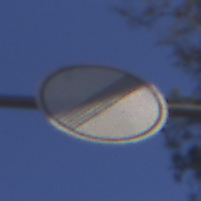
Verkehrszeichen: EndeSaemtlicherBegrenzungen
Umgebung: Outdoor, Nature
Tageszeit: MorningAfternoon
Wetter: Clear
Licht: Natural
Jahreszeit: Winter
Kontrast: HighContrast